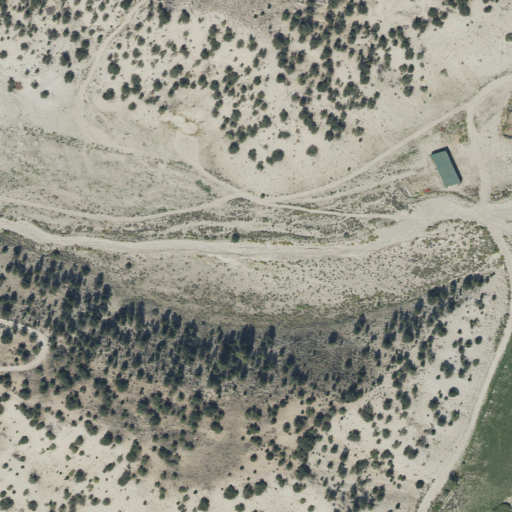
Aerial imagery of valley in Utah named Finger Canyon containing shrub, evergreen forest, open development, low intensity development, and high intensity development